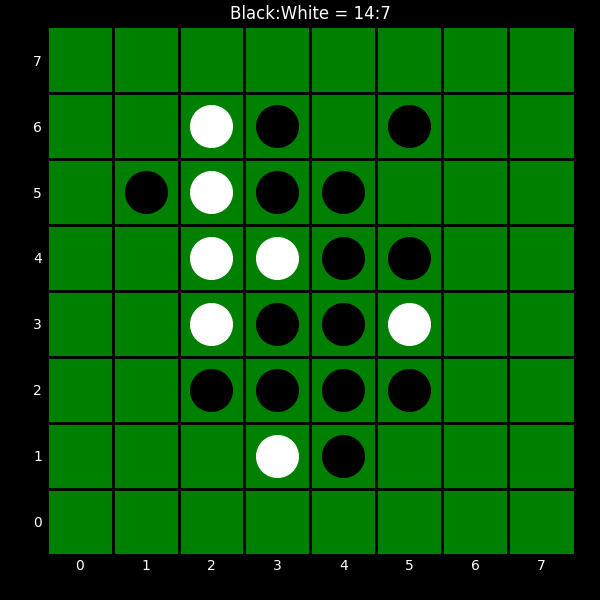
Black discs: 14
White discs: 7